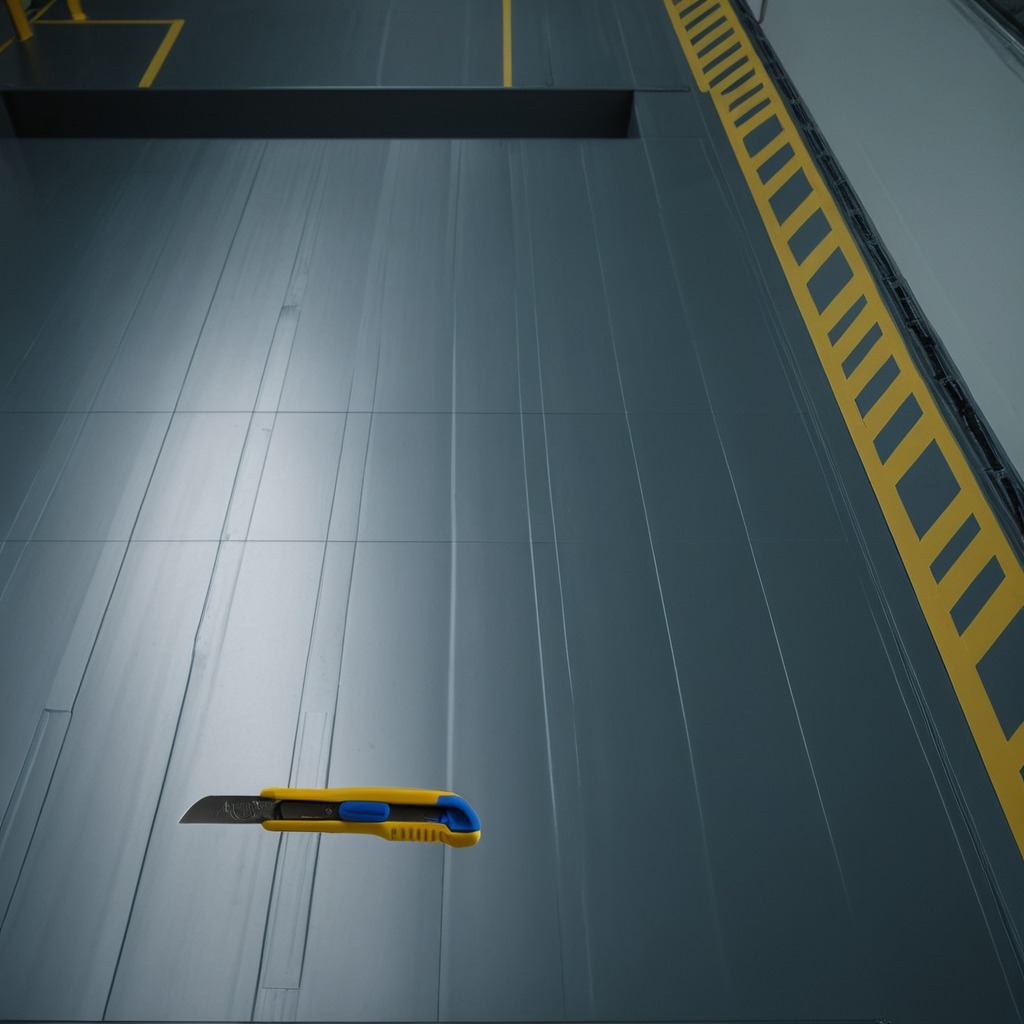
A utility knife is lying on the toolbox surface in an airplane hangar workshop.